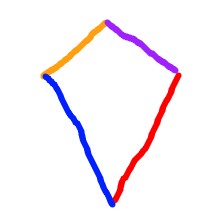
Shape: kite